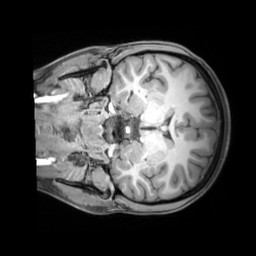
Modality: T1w
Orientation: coronal
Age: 22
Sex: female
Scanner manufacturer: siemens
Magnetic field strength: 3 T
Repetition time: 1.97 s
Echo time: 0.00206 s